Question: Well i'm having a problem with a cookie thats displaying a "Windows Security Warning - Cookie" after executing wb.Dispose().

'''
string url = "myweb.com";
WebBrowser wb = new WebBrowser();
wb.Navigate(url);
while (wb.ReadyState != WebBrowserReadyState.Complete) { Application.DoEvents(); }
//Fill a form
//Invoke Button
wb.Dispose();
'''
I dont want to use that cookie, i just want the fastest way to skip it so this msg wont popup.
1)I tried changing IE settings to "Override automatic cookie handling" and setting first+third party cookies to "Block"
2)
'''
webBrowser.Navigate("javascript:void((function(){var a,b,c,e,f;f=0;a=document.cookie.split('; ');for(e=0;e<a.length&&a[e];e++){f++;for(b='.'+location.host;b;b=b.replace(/^(?:%5C.|[^%5C.]+)/,'')){for(c=location.pathname;c;c=c.replace(/.$/,'')){document.cookie=(a[e]+'; domain='+b+'; path='+c+'; expires='+new Date((new Date()).getTime()-1e11).toGMTString());}}}})())")'
'''
3) Changing Local Policies to Enabled
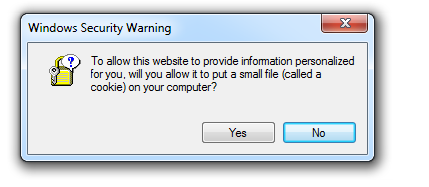
Answer: I think you have selected "Override automatic cookie handling" mode in Advanced settings for cookie. You can check that in "Internet Options"->"Privacy"->"Advanced". There is a help on <URL>